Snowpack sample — Snodgrass Mountain, Crested Butte, Colorado (2/4/25, 12:06 PM MST)
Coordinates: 38.923, -106.968
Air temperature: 35 °F
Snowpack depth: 80 cm
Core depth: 60 cm
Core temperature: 32 °F
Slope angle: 14°, slope face: 78°
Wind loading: low
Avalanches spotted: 0
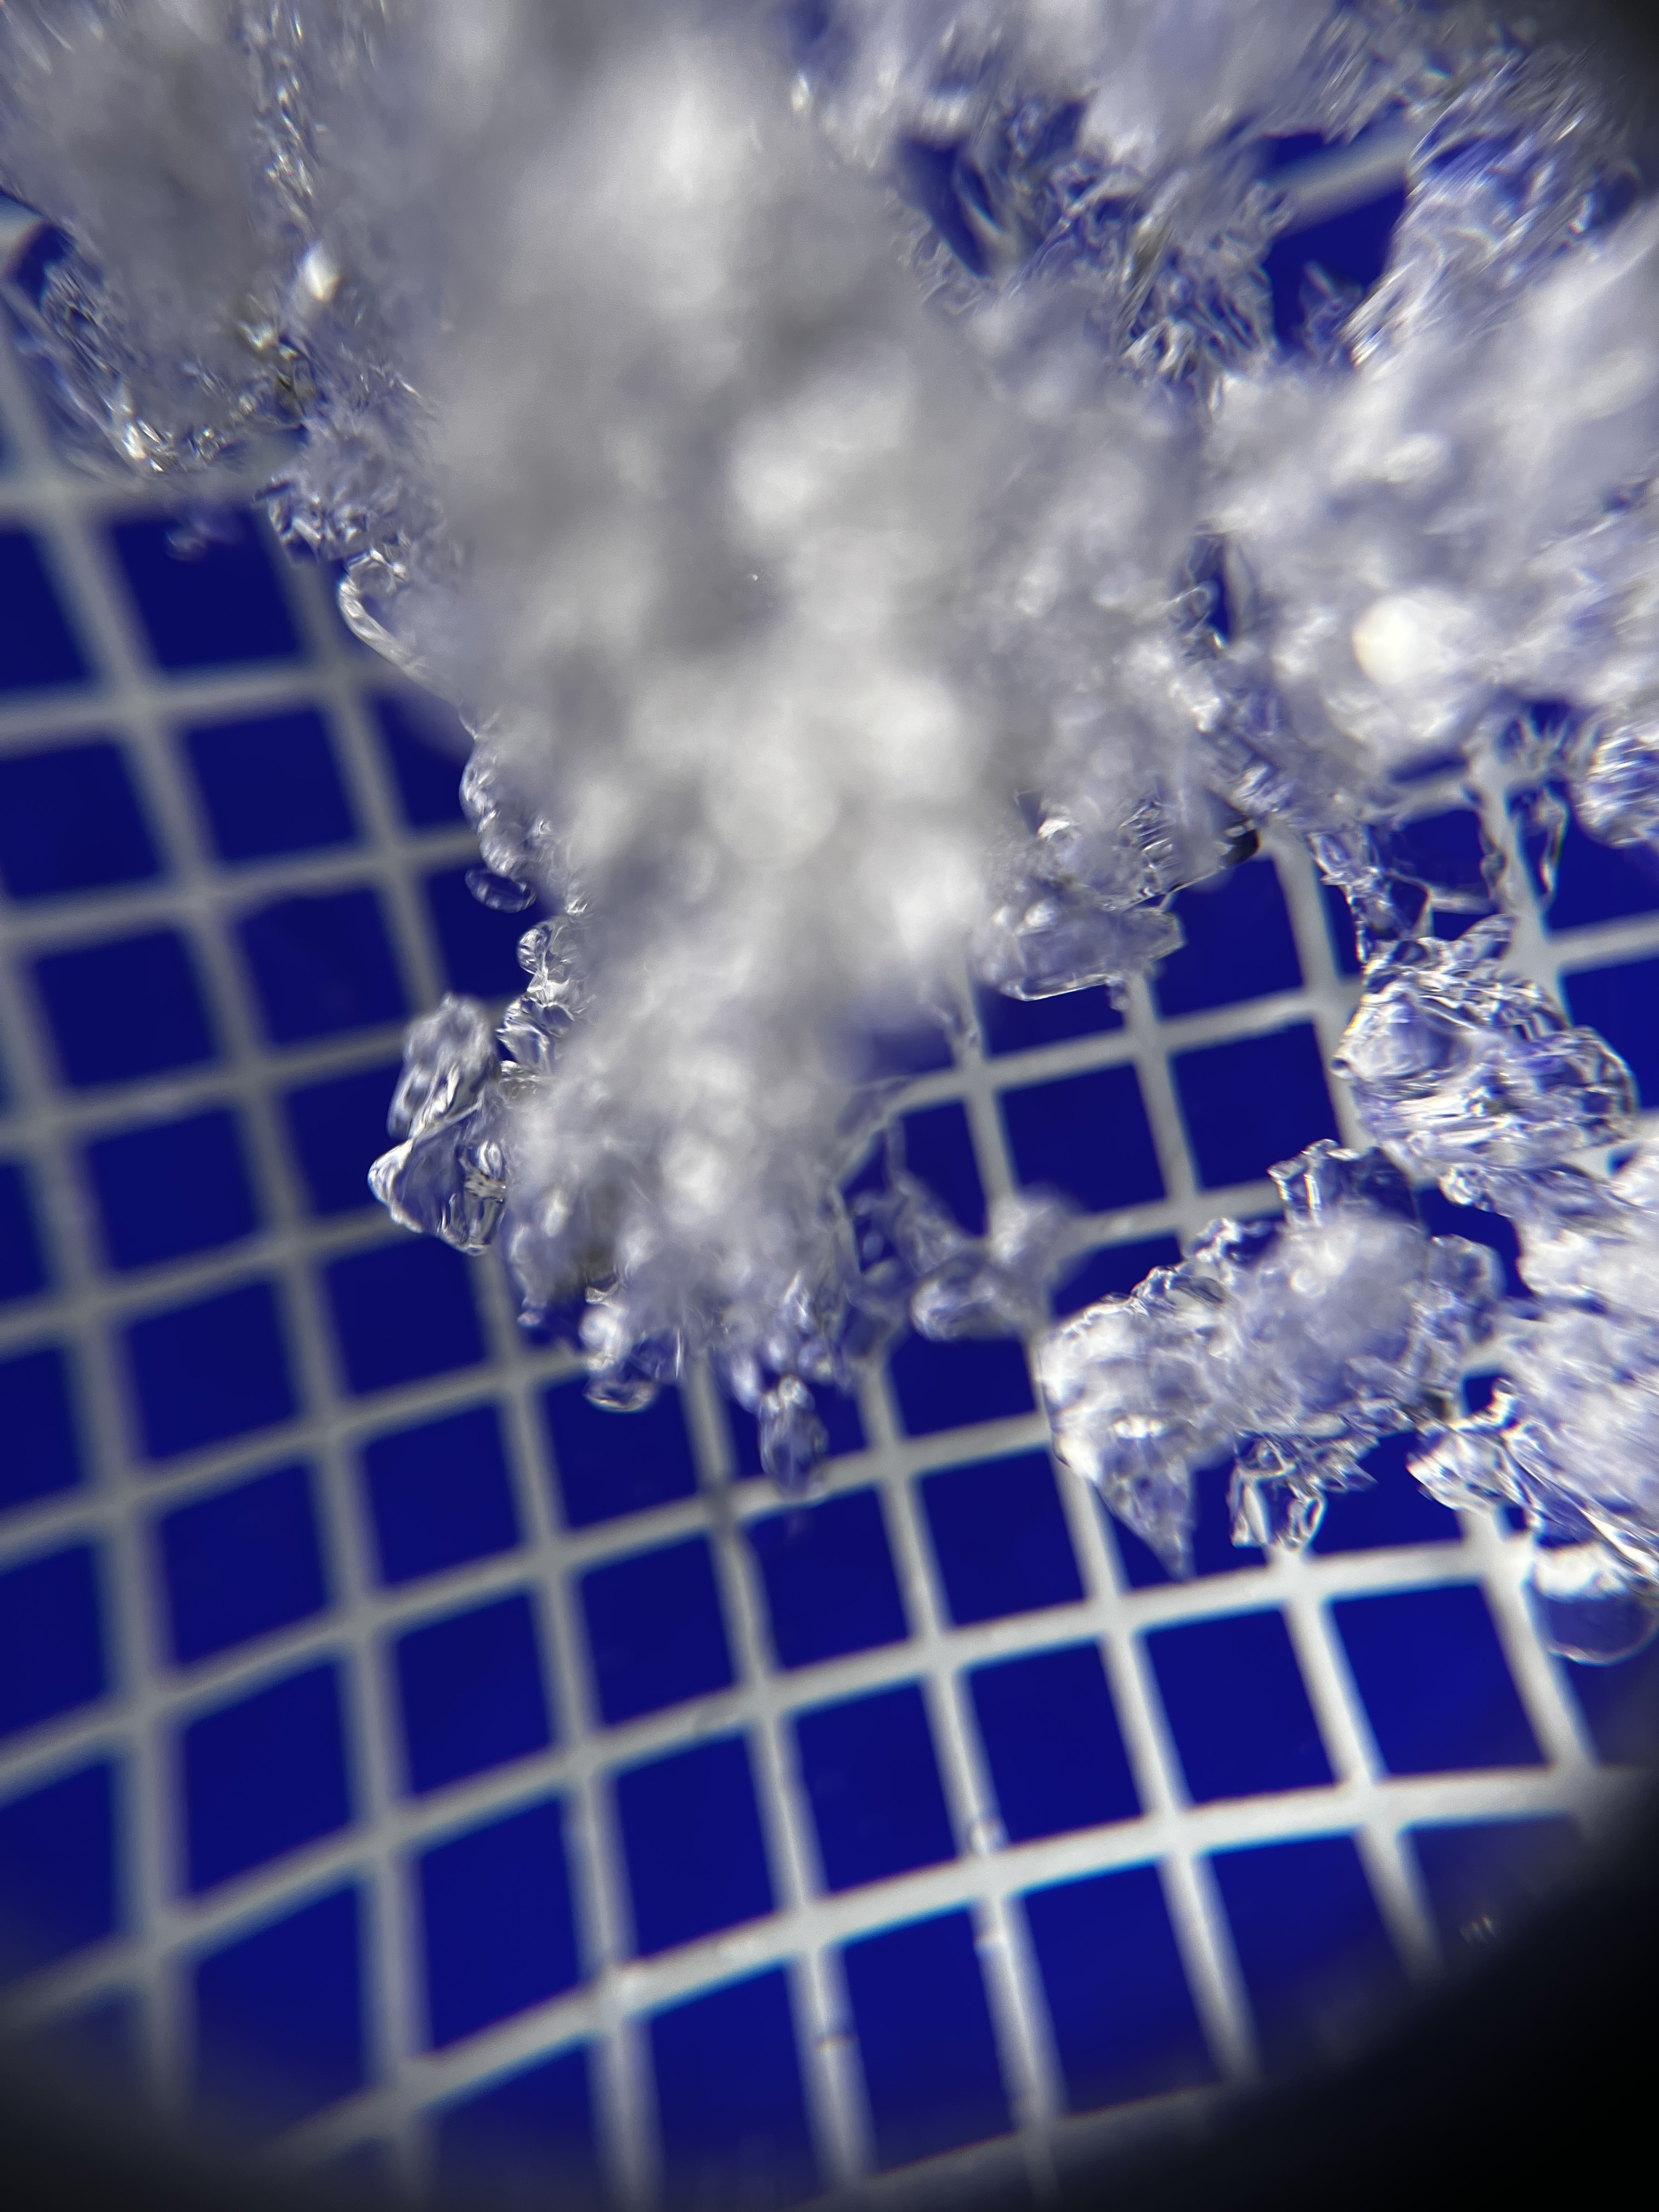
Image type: magnified_profile
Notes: No avalanches nearby, unusually warm weather for the last month reported by residents, Collected 25 yards from treeline